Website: home-depot
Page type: review-order
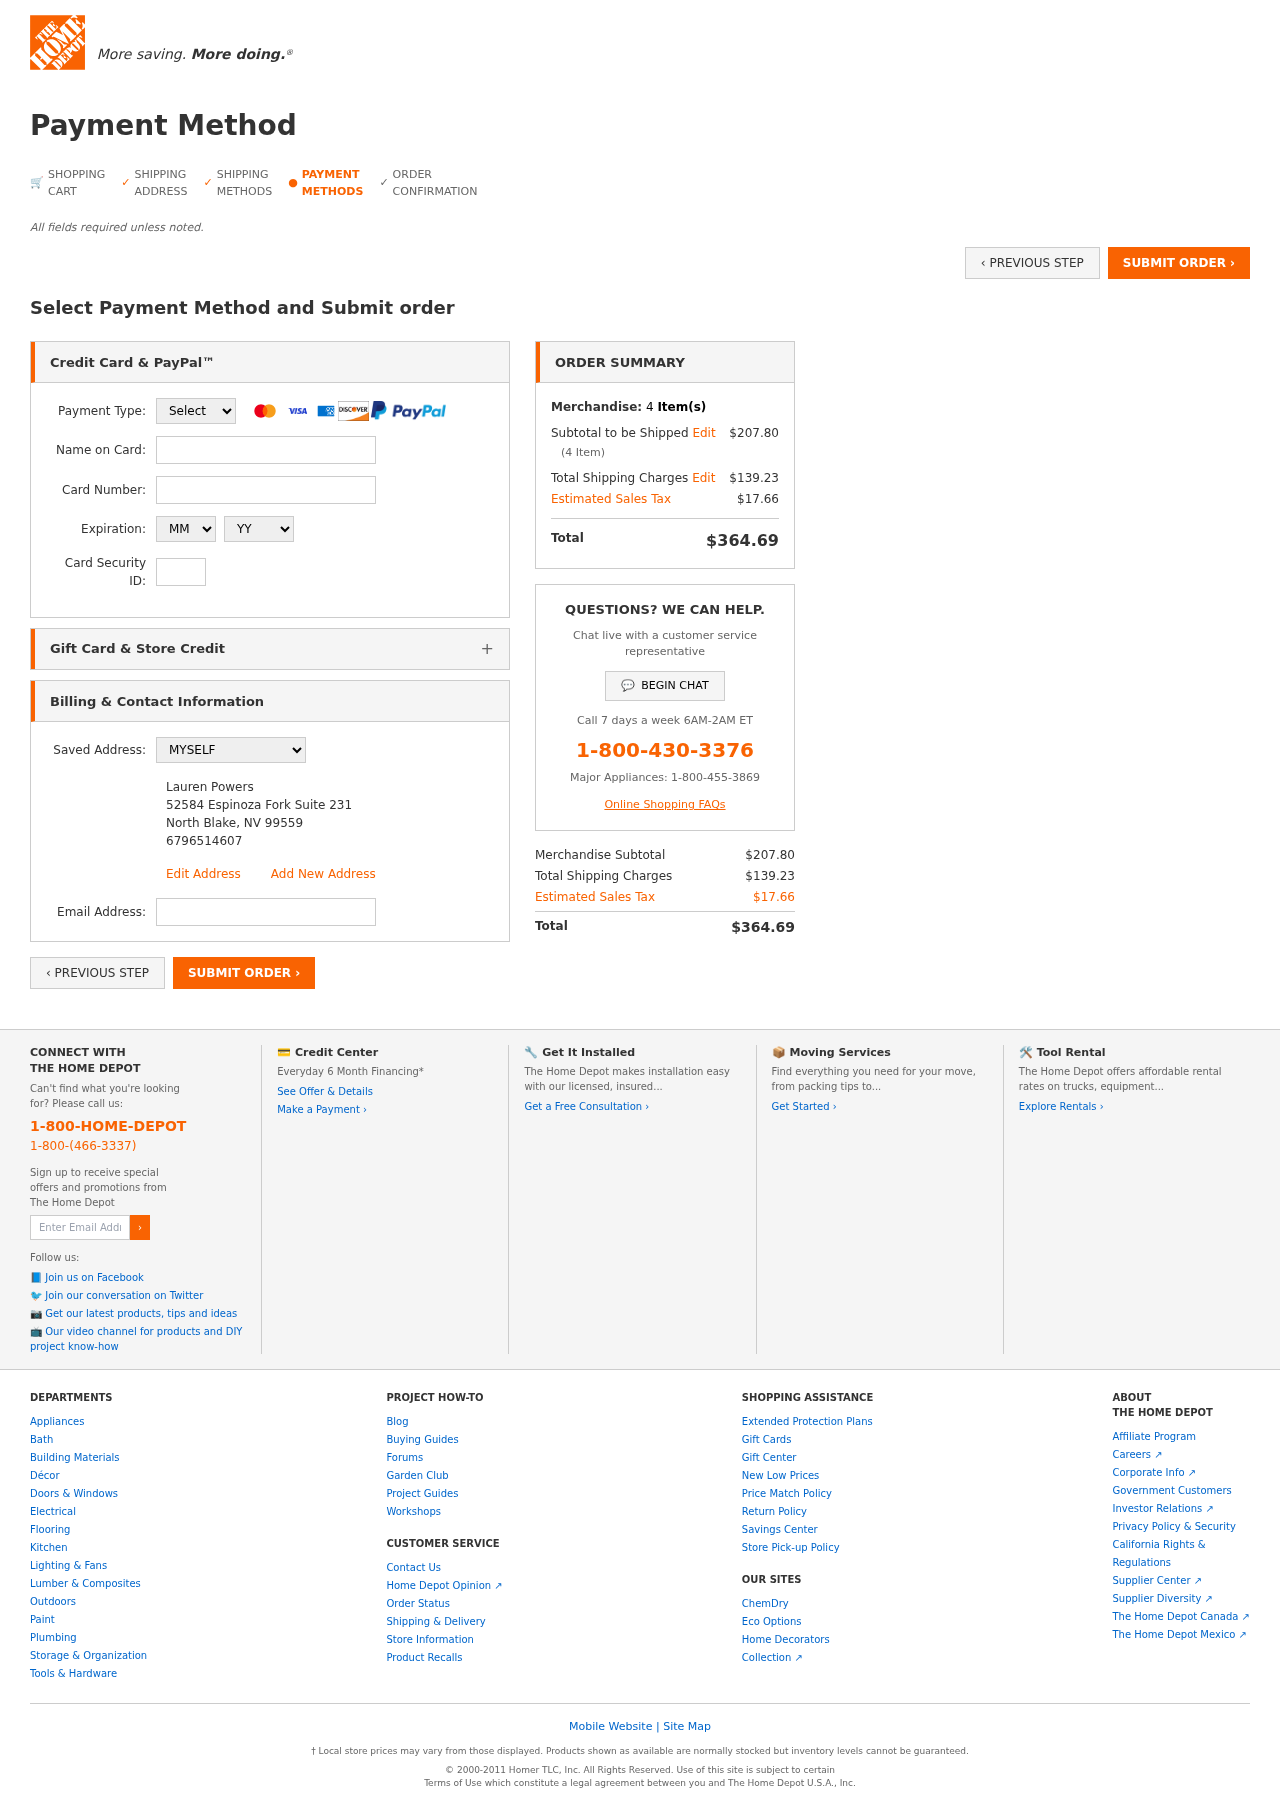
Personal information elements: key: PII_CARD_CVV
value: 4479
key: PII_CARD_EXPIRY_MONTH
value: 09
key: PII_CARD_EXPIRY_YEAR
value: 29
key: PII_CARD_NUMBER
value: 3719 0840 2979 319
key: PII_CARD_TYPE
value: American Express
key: PII_EMAIL
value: lauren_powers@hotmail.com
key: PII_FULLNAME
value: Lauren Powers
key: PII_FULLNAME2
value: Lauren Powers
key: PII_STREET2
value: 52584 Espinoza Fork Suite 231
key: PII_CITY2
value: North Blake
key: PII_STATE_ABBR2
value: NV
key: PII_POSTCODE2
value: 99559
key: PII_PHONE2
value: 6796514607
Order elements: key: ORDER_NUM_ITEMS
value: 4
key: ORDER_SUBTOTAL
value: $207.80
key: ORDER_NUM_ITEMS2
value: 4
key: ORDER_SHIPPING_COST
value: $139.23
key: ORDER_TAX
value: $17.66
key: ORDER_TOTAL
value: $364.69
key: ORDER_SUBTOTAL2
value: $207.80
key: ORDER_SHIPPING_COST2
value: $139.23
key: ORDER_TAX2
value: $17.66
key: ORDER_TOTAL2
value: $364.69